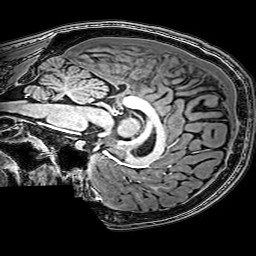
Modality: T1w
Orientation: sagittal
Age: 21
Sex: male
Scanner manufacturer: philips
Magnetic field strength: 3 T
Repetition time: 0.009 s
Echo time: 0.0035 s